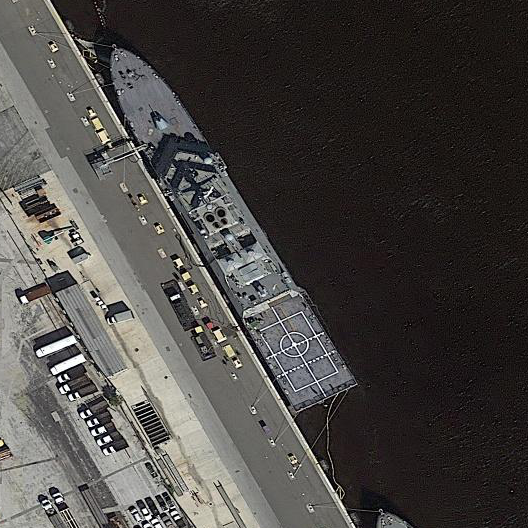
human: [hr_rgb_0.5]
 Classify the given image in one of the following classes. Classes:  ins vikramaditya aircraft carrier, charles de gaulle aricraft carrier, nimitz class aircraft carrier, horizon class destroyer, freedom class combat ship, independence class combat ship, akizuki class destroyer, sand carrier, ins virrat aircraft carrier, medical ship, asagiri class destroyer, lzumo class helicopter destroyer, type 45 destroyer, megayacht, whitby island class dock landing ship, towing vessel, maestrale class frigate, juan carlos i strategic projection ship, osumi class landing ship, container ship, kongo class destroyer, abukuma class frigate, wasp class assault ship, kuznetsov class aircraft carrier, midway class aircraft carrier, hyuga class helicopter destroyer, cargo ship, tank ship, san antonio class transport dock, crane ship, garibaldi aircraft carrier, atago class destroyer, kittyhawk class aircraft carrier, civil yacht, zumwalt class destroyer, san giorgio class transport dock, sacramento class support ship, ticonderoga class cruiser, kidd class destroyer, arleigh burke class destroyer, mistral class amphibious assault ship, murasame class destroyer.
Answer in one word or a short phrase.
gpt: Freedom class combat ship